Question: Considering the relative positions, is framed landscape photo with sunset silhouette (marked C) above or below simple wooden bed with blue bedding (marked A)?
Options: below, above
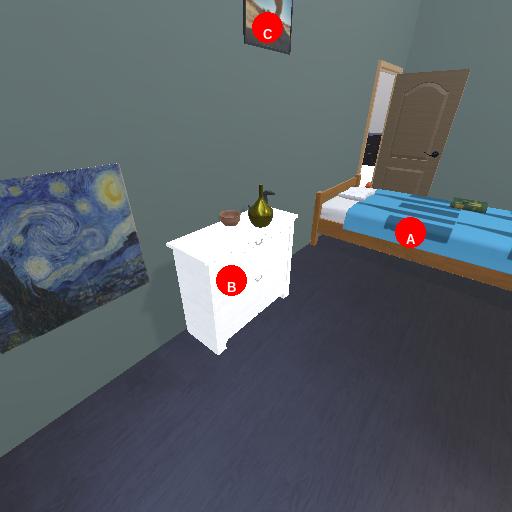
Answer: below